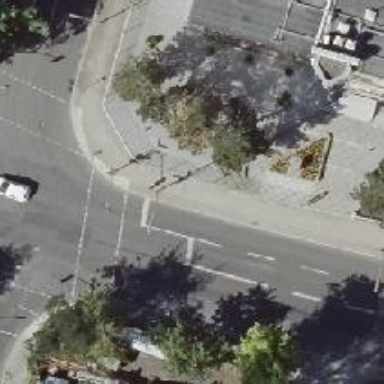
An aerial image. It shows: Road with traffic signals.